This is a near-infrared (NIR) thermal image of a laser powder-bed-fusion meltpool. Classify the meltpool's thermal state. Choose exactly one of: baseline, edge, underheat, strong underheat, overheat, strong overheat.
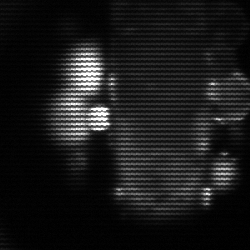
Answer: strong underheat